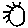
Label: sun